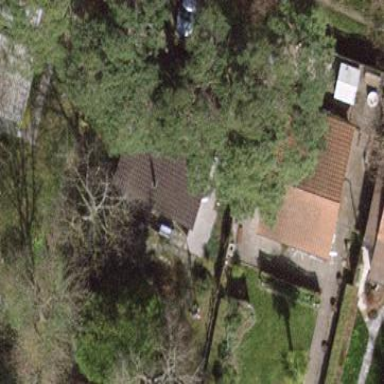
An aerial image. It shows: Simple house.